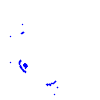
Particle: kaon